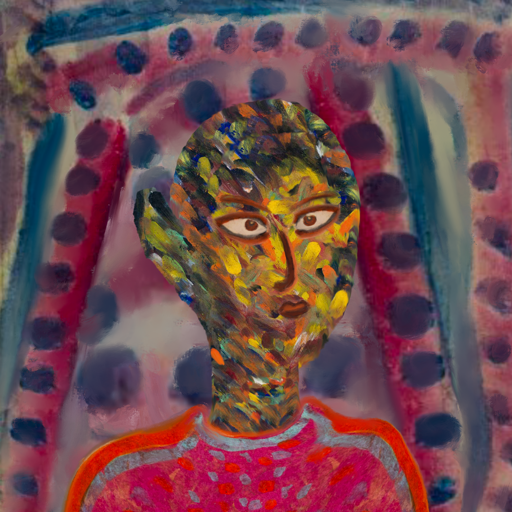
Background: HillGirl, Head And Neck Side: An_Impression, Face Side: Roy_Bahadur, Bust: Sisters, Hair Side: Blank, Head Accessory: Blank, Second Necklace: Blank, Necklace: Blank, Baby: Blank